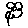
Label: flower